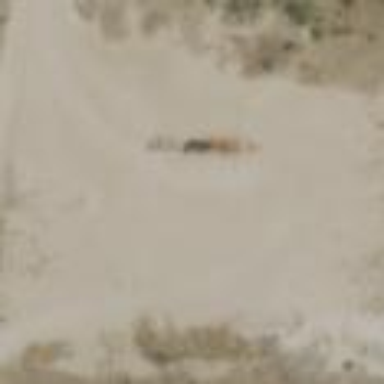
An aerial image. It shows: Wellsite surrounded by sand.